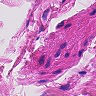
Metastatic tissue present: no